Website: ulta-beauty
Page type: address-validator
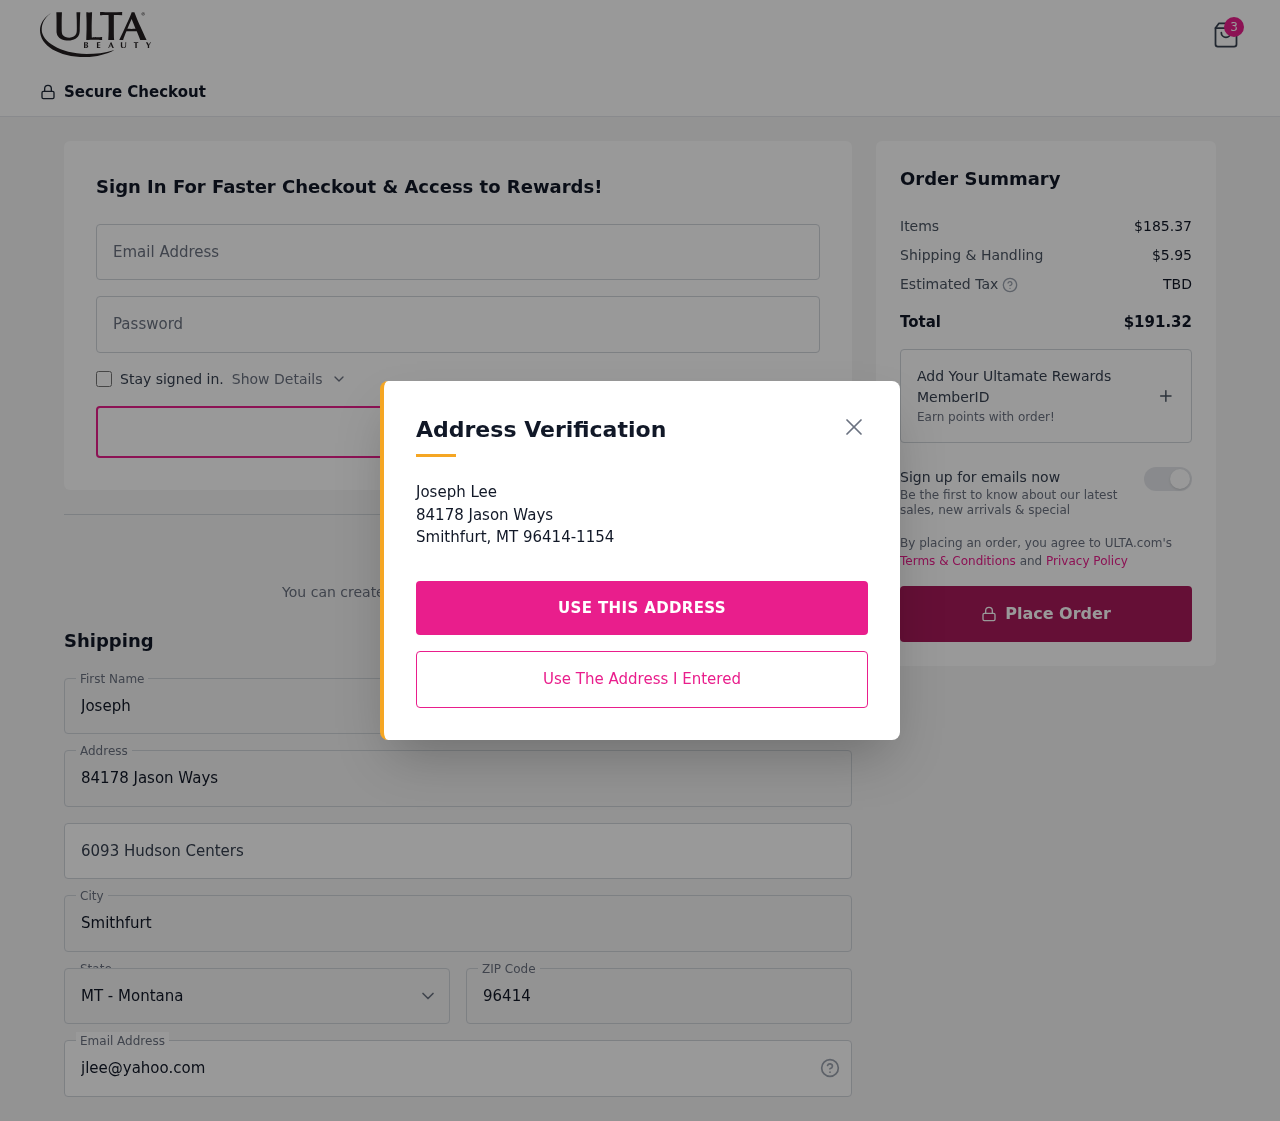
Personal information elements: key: PII_CITY
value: Smithfurt
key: PII_EMAIL
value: jlee@yahoo.com
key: PII_FIRSTNAME
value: Joseph
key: PII_LASTNAME
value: Lee
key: PII_POSTCODE
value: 96414
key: PII_STATE_ABBR
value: MT
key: PII_STREET
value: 84178 Jason Ways
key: PII_STREET2
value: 84178 Jason Ways
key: PII_STREET2
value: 6093 Hudson Centers
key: PII_FULLNAME2
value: Joseph Lee
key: PII_CITY2
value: Smithfurt
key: PII_STATE_ABBR2
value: MT
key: PII_POSTCODE_FULL
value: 96414
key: PII_POSTCODE_EXT
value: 1154
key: PII_POSTCODE_NUMERIC
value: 96414
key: PII_POSTCODE_EXT_NUMERIC
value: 1154
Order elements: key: ORDER_NUM_ITEMS
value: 3
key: ORDER_SUBTOTAL
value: $185.37
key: ORDER_SHIPPING_COST
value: $5.95
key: ORDER_TOTAL
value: $191.32